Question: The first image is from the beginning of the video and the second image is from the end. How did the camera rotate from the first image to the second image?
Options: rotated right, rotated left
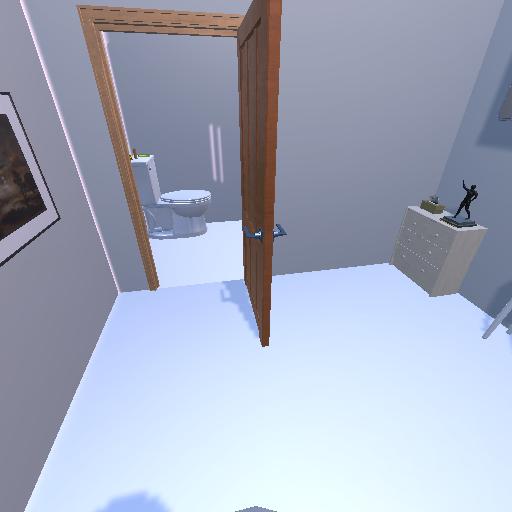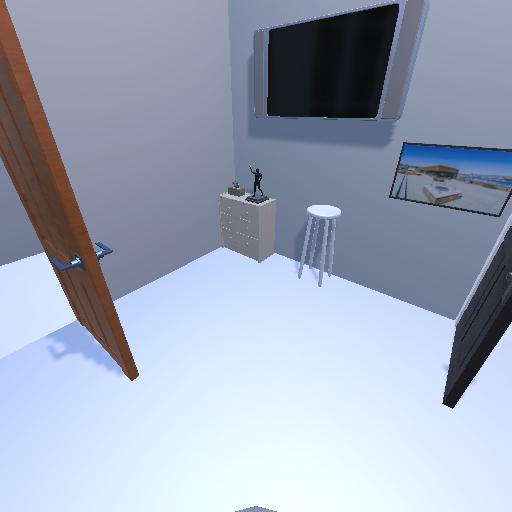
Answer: rotated right